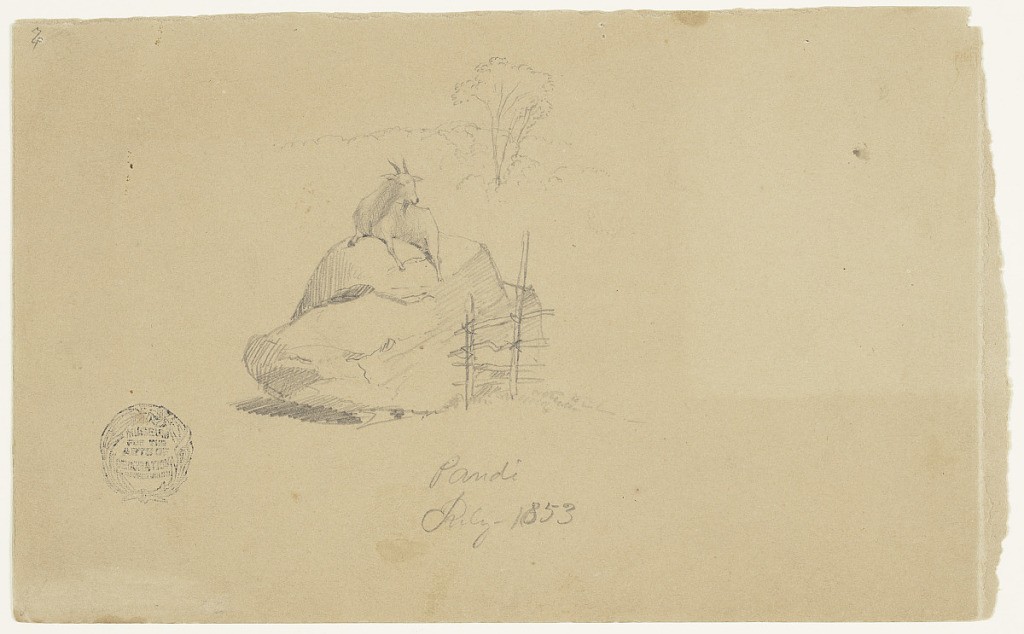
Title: A Goat in Pandi, Colombia
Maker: Frederic Edwin Church, American, 1826–1900
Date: July 1853
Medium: Graphite on white wove paper
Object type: Drawing
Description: Field study showing a view of a goat climbing on a boulder in Pandi, Colombia. A wooden fence is shown beside the boulder at right. In the background, a wooded hillside with a tall tree is visible.